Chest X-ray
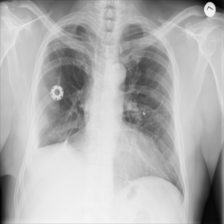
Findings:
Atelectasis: negative
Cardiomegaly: negative
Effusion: positive
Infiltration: negative
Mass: negative
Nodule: negative
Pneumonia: negative
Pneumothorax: negative
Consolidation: negative
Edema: negative
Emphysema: negative
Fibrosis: negative
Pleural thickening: positive
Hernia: negative